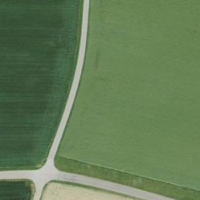
EUNIS habitat code: 52
Species observed at this site:
Medicago sativa